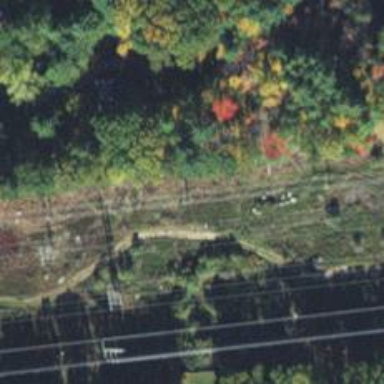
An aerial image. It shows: Power pole.